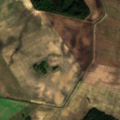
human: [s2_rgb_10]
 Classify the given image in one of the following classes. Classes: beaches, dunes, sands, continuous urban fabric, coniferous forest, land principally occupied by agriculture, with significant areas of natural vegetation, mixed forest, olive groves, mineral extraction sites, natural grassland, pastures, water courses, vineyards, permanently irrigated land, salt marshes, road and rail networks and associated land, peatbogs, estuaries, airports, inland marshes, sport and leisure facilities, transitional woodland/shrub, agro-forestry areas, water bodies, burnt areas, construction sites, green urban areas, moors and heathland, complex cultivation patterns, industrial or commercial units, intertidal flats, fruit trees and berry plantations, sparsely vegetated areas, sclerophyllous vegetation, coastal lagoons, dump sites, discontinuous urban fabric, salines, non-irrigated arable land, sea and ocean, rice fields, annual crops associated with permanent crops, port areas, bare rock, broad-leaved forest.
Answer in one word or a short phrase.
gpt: non-irrigated arable land, broad-leaved forest